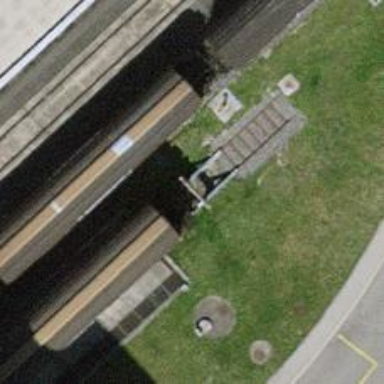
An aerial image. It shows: Railway buffer stop.